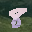
Label: 8